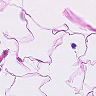
Metastatic tissue present: no